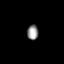
Tissue: prostate
Cell type: T cells
Senescence score: 0.733
Nuclear area (px): 161
Mean DAPI intensity: 147.602